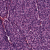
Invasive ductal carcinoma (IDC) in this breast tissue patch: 1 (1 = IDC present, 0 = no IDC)